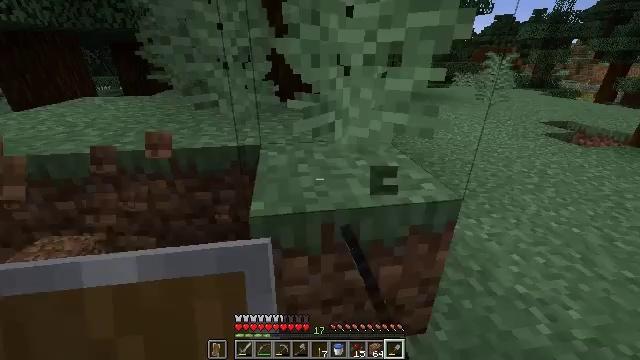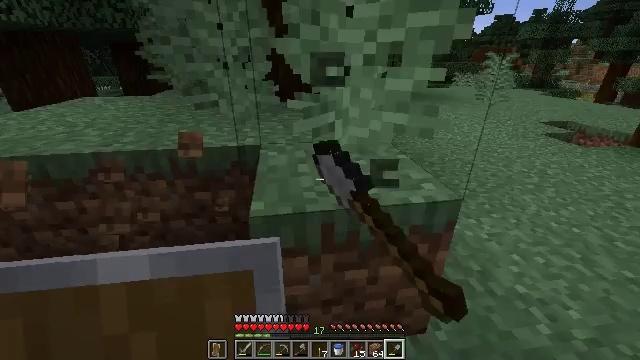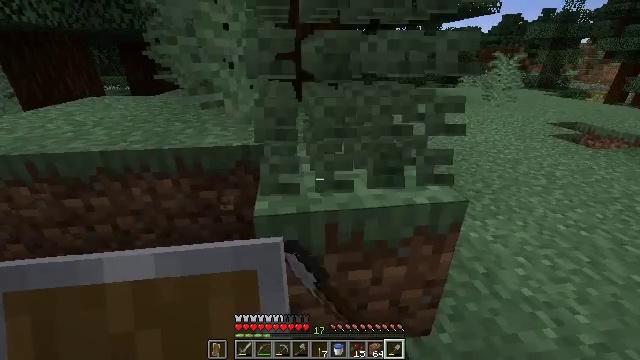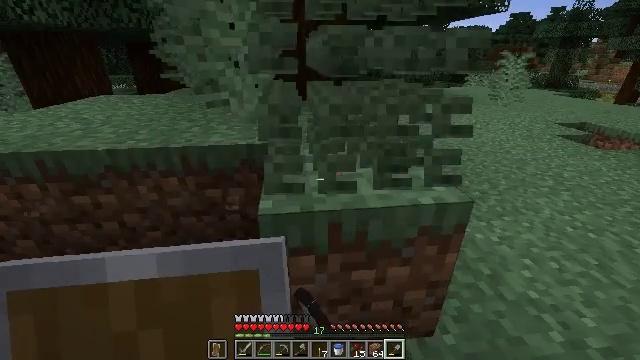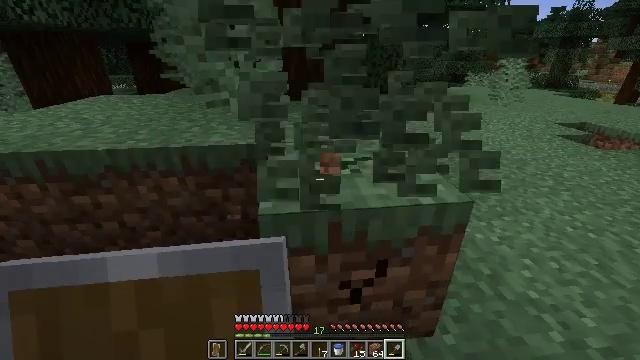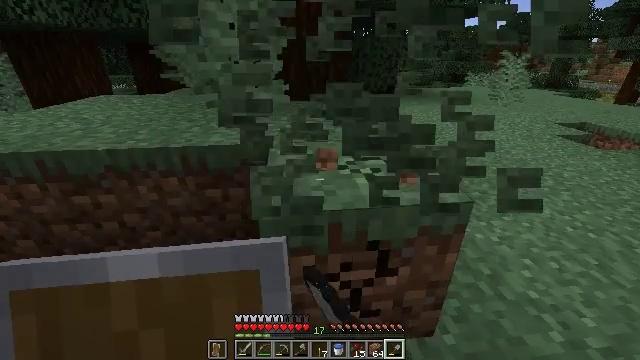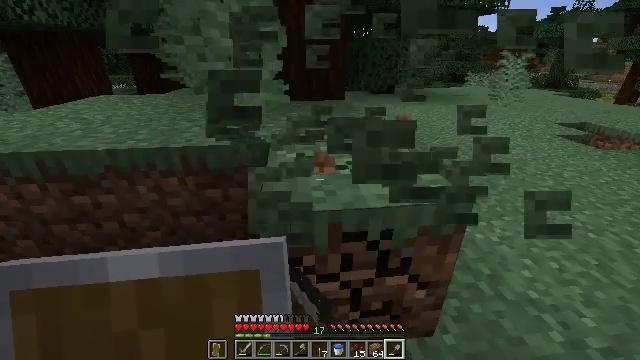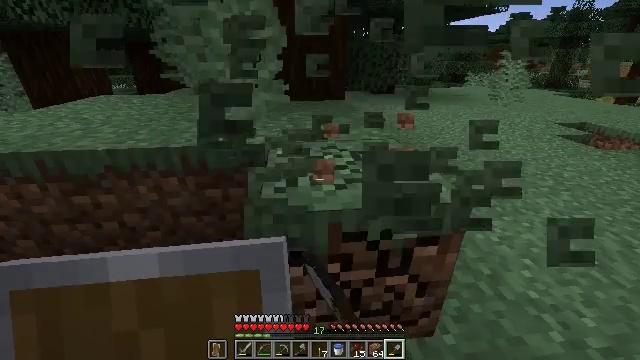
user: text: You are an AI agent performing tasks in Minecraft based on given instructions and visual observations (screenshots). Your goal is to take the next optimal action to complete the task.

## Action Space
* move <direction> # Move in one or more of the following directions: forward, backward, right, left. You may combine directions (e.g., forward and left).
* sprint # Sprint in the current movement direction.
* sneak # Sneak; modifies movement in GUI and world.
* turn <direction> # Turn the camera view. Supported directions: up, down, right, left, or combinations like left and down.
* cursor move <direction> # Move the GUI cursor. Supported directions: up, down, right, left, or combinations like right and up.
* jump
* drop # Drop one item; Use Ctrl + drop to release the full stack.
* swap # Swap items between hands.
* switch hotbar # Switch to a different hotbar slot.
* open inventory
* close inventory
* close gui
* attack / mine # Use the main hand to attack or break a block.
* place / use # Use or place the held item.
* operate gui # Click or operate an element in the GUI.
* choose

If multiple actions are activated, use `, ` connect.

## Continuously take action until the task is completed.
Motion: motion action
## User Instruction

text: Remove the large fern from the terrain.
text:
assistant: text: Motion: attack / mine
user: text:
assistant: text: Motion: turn left, attack / mine
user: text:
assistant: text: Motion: turn left, attack / mine
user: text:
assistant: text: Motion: attack / mine
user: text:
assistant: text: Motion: attack / mine
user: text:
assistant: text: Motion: attack / mine
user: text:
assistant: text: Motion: attack / mine
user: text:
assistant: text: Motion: attack / mine